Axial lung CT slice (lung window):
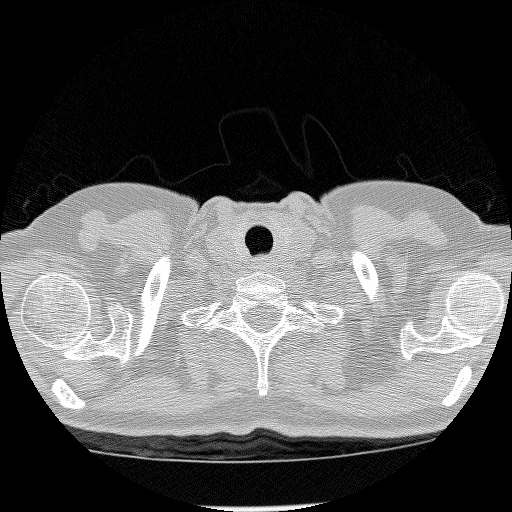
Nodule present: no